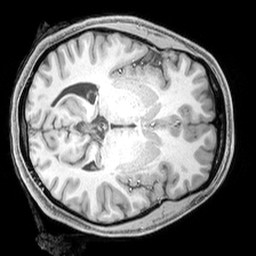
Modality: T1w
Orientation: axial
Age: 23
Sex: female
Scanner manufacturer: siemens
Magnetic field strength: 3 T
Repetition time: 2.3 s
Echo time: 0.00226 s